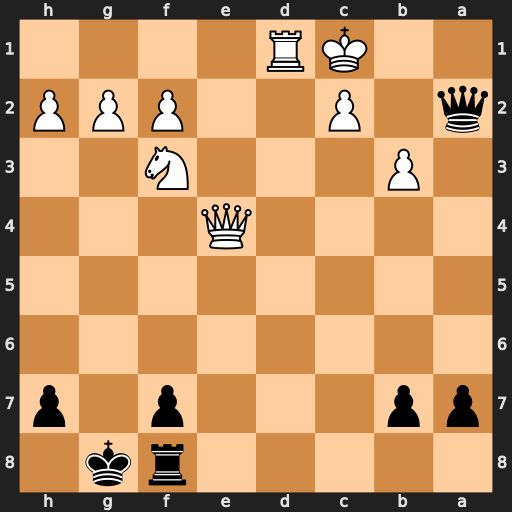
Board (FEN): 5rk1/pp3p1p/8/8/4Q3/1P3N2/q1P2PPP/2KR4
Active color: b
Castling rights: -
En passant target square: -
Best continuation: Qa1+ Kd2 Rd8+